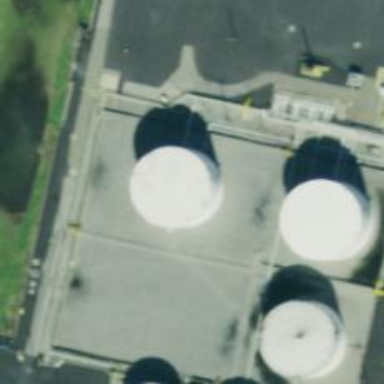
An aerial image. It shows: Storage tank that is man-made.